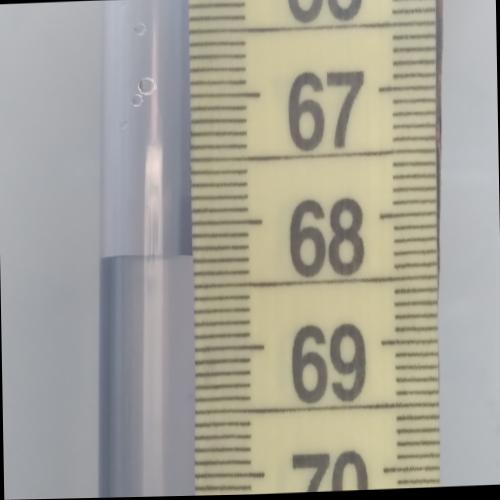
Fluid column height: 68.3 cm